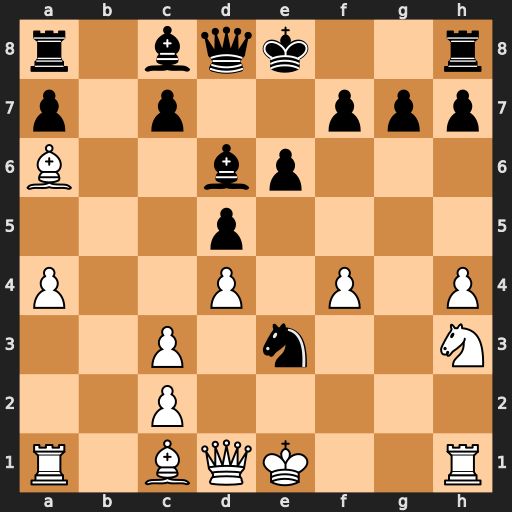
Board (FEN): r1bqk2r/p1p2ppp/B2bp3/3p4/P2P1P1P/2P1n2N/2P5/R1BQK2R
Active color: w
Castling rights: KQkq
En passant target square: -
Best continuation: Bb5+ c6 Bxc6+ Bd7 Bxd7+ Qxd7 Bxe3